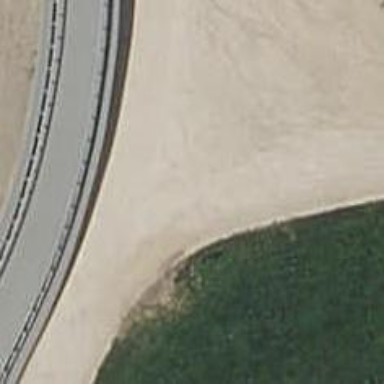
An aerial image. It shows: Footway with ground surface. The tracktype is graded as grade2.